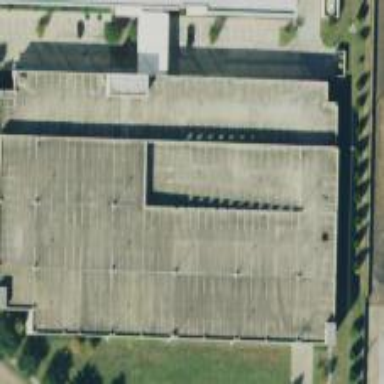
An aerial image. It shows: Multi-storey parking building.